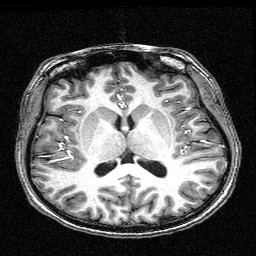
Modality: T1w
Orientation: coronal
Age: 24
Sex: female